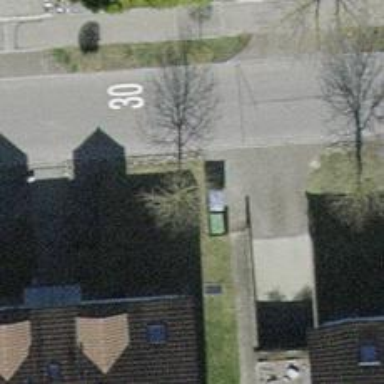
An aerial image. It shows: Urban tree adds touch of nature to the surroundings.